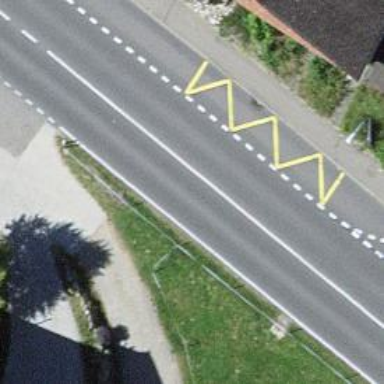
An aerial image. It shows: Public transport stop position.